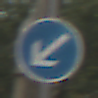
Verkehrszeichen: VorgeschriebeneVorbeifahrtLinks
Umgebung: Outdoor, Suburban
Tageszeit: MorningAfternoon
Wetter: PartlyCloudy
Licht: Natural
Jahreszeit: NotSpecified
Kontrast: LowContrast